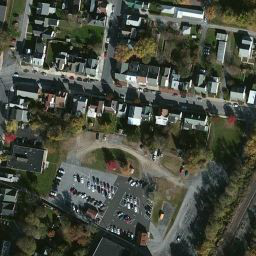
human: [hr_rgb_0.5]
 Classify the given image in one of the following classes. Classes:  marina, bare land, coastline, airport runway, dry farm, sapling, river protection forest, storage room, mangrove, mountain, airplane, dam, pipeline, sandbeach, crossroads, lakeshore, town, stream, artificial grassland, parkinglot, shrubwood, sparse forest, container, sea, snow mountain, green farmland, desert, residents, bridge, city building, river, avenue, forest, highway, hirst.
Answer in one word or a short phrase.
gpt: town